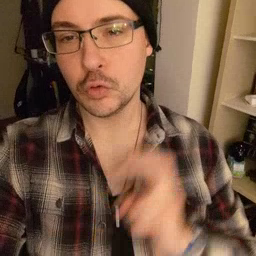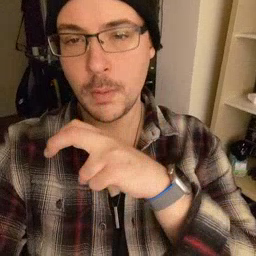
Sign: jump